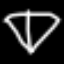
Label: diamond